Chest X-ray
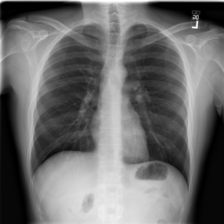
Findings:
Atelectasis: negative
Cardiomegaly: negative
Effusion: negative
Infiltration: negative
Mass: negative
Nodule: negative
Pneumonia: negative
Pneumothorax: negative
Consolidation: negative
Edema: negative
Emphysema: negative
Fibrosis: negative
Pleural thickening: negative
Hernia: negative